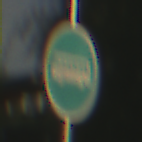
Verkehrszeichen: Busssonderstreifen
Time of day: SunriseSunset
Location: Outdoor (Suburban)
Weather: Clear
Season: NotSpecified
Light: Natural